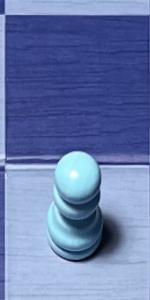
Label: Pawn_White